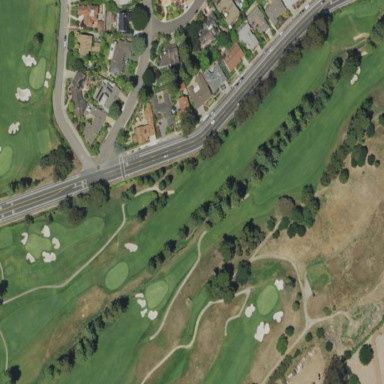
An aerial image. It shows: Golf rough area.